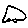
Label: car